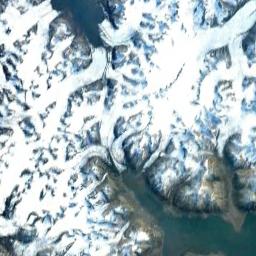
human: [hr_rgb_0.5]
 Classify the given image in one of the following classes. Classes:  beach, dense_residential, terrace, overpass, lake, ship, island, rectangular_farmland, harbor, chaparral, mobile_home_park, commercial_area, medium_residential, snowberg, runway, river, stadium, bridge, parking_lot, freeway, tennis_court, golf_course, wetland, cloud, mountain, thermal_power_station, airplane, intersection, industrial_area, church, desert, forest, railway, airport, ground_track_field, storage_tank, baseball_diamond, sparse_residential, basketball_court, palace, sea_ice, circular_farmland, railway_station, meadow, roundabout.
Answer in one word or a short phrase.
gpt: snowberg